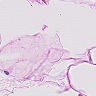
Metastatic tissue present: no